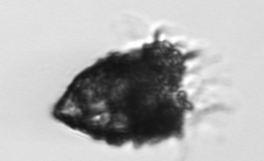
Label: Tintinnopsis